Field crop: maize
Growth stage: 2
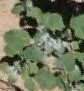
Species: chenopodium